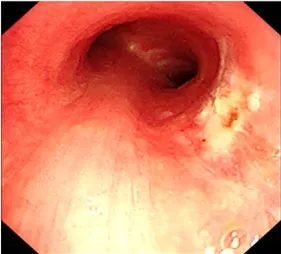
Posttreatment view of the same area.
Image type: endoscopy (airway_endoscopy)